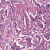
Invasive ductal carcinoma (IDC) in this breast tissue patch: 1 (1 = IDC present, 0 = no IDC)